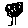
Label: tree